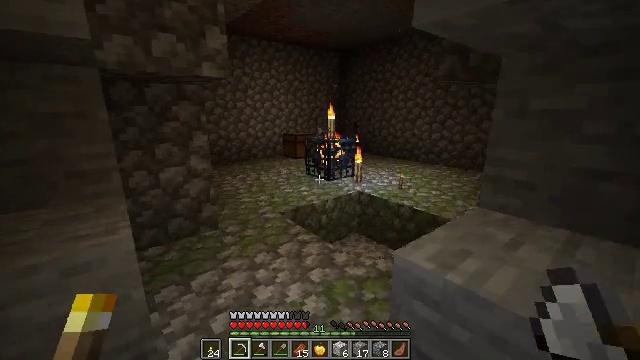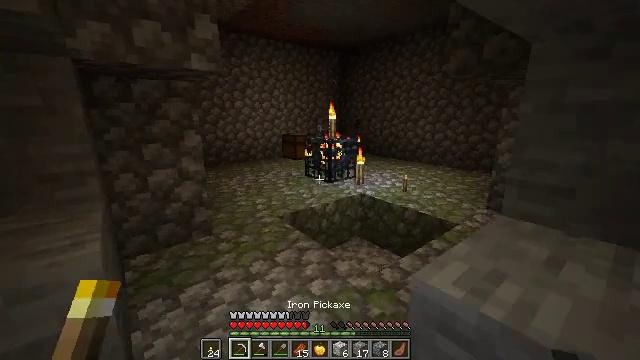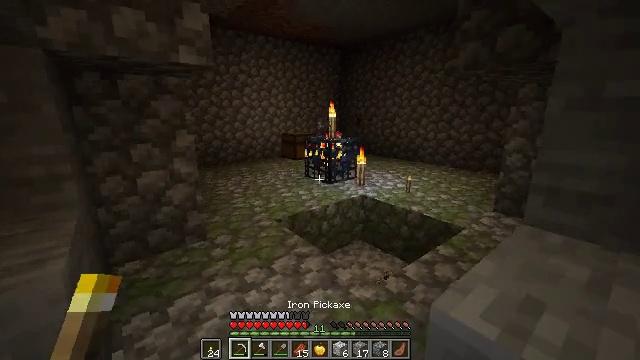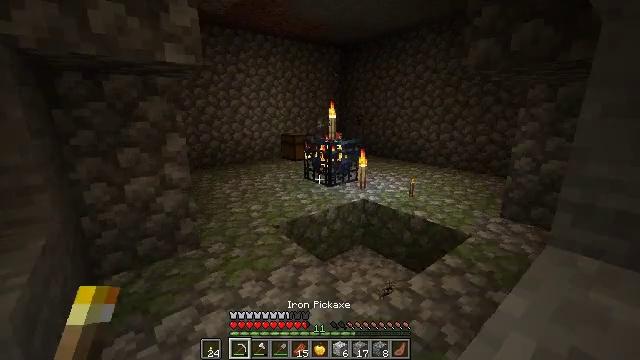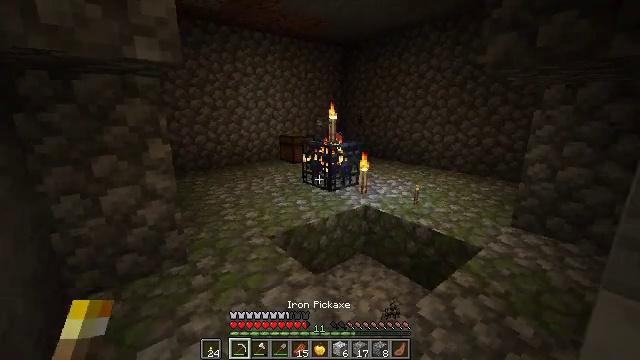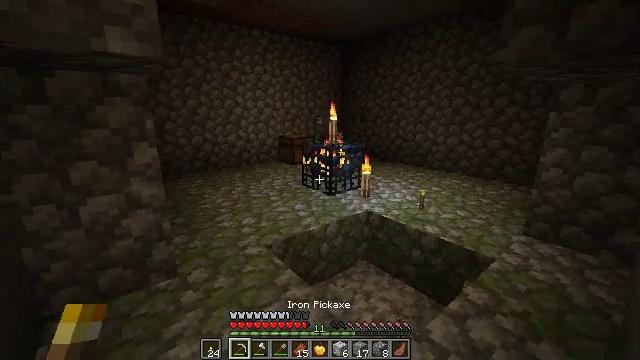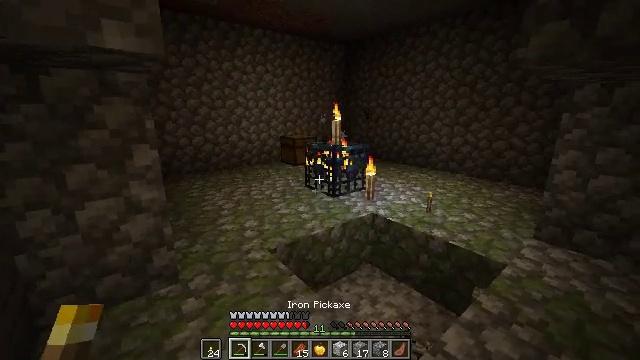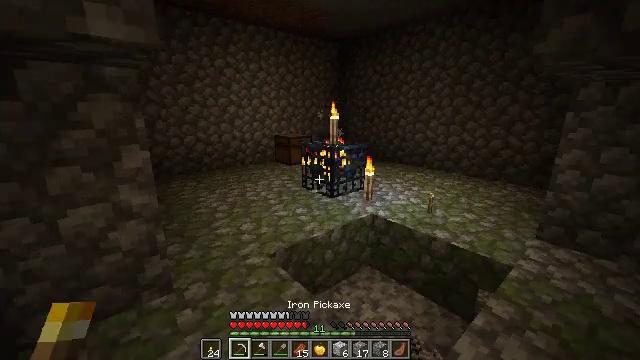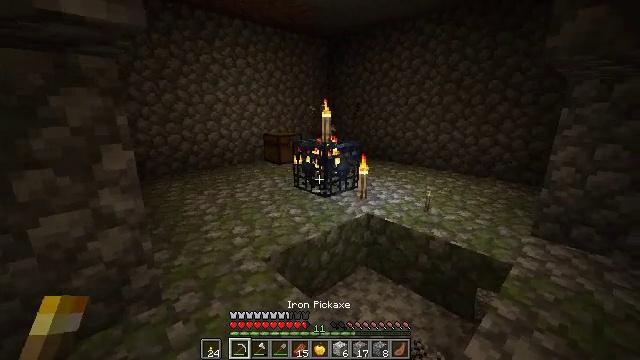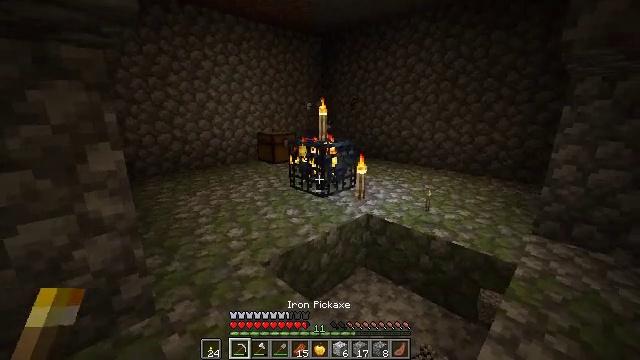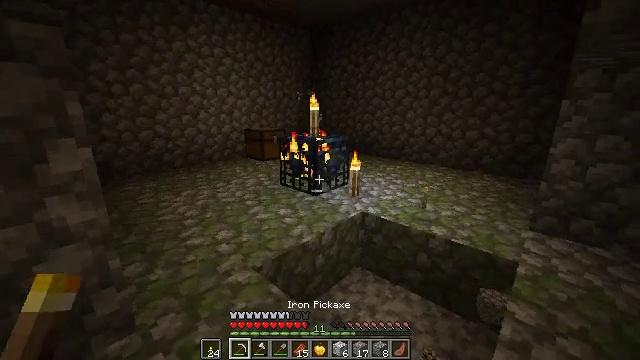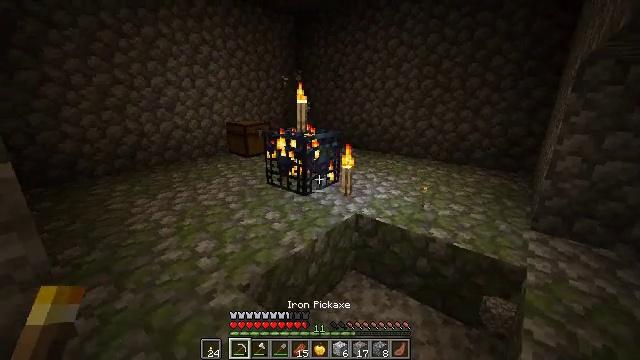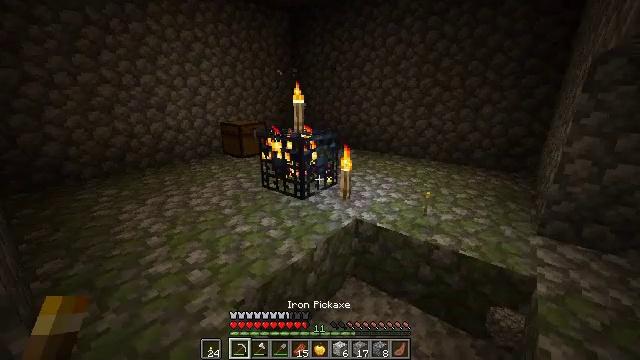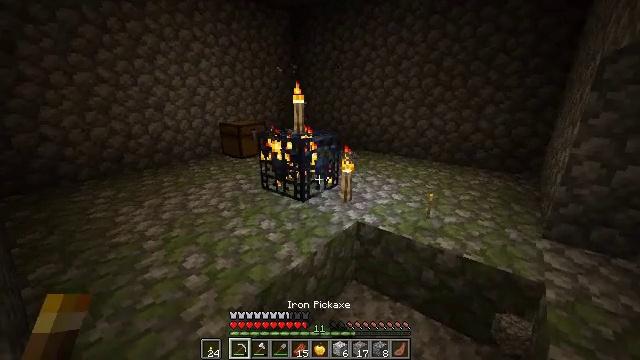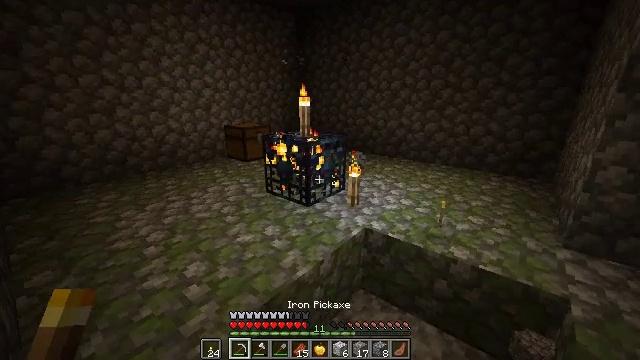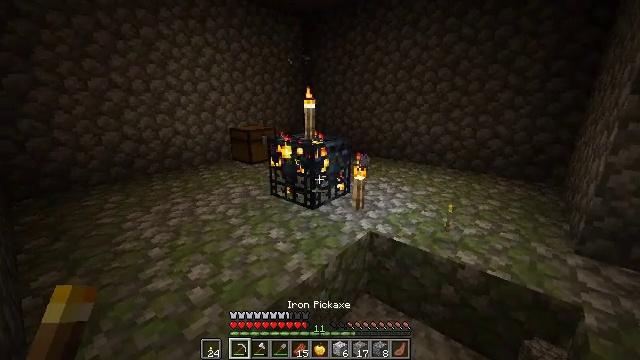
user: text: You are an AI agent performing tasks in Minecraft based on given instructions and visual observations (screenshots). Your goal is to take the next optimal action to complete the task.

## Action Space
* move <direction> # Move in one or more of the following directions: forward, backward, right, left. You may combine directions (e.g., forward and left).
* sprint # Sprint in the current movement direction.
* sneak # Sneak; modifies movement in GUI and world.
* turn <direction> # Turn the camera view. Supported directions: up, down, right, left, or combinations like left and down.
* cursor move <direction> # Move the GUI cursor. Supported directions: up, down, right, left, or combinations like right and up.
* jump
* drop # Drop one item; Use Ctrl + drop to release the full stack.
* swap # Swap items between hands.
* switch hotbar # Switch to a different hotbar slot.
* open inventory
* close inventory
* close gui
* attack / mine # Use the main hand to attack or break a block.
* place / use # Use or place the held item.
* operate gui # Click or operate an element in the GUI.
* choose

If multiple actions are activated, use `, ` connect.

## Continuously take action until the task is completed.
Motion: motion action
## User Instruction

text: Stop mobs spawning by breaking the spawner.
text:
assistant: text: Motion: move forward, switch to hotbar 1
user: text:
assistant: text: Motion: move forward, switch to hotbar 1
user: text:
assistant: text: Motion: move forward
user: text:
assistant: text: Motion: move forward
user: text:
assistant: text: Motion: move forward
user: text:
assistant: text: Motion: move forward and move left
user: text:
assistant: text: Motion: move forward and move left, turn right
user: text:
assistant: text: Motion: move forward and move left, turn right
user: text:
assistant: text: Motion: move forward, turn right
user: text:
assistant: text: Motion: move forward, turn right
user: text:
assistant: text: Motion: move forward, turn right and down
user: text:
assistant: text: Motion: move forward, attack / mine
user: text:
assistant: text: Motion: attack / mine
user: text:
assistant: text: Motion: turn left, attack / mine
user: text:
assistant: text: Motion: turn left, attack / mine
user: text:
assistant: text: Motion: attack / mine
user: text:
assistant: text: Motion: attack / mine
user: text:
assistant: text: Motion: attack / mine
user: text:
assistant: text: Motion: attack / mine
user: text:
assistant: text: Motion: attack / mine
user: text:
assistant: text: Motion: attack / mine
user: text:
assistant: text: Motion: attack / mine
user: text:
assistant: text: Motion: attack / mine
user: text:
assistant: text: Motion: move forward, attack / mine
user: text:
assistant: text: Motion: move forward, turn down, attack / mine
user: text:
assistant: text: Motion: move forward, turn down, attack / mine
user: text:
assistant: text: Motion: move forward and move left, attack / mine
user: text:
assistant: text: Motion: move forward and move left, attack / mine
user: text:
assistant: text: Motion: move forward and move left, turn right and down, attack / mine
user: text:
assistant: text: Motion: move forward, turn right, attack / mine